Field crop: tomato
Growth stage: 1
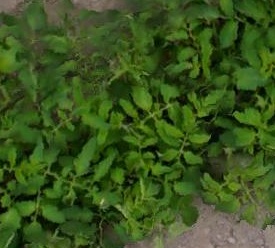
Species: tomato